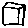
Label: square